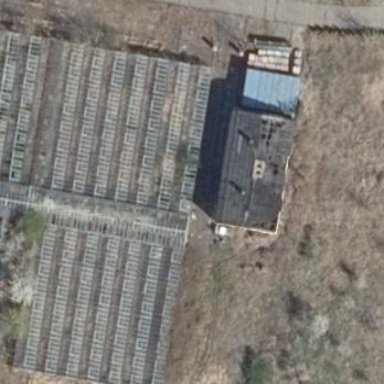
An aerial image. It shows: Greenhouse used for horticulture.